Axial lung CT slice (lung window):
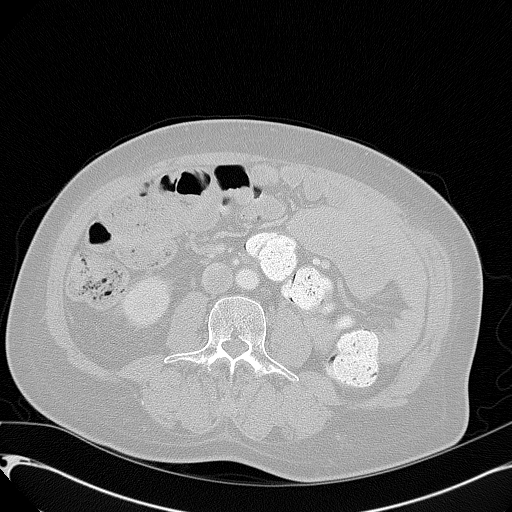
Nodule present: no